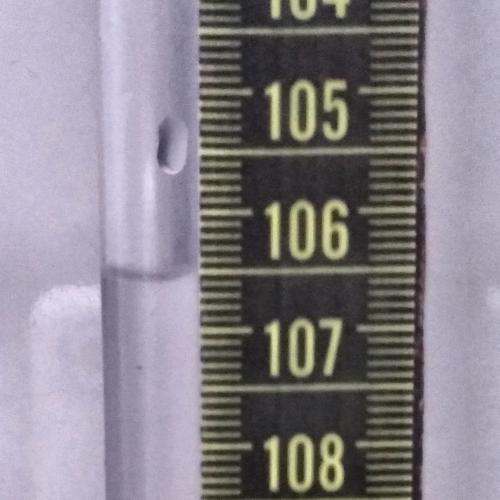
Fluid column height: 106.5 cm